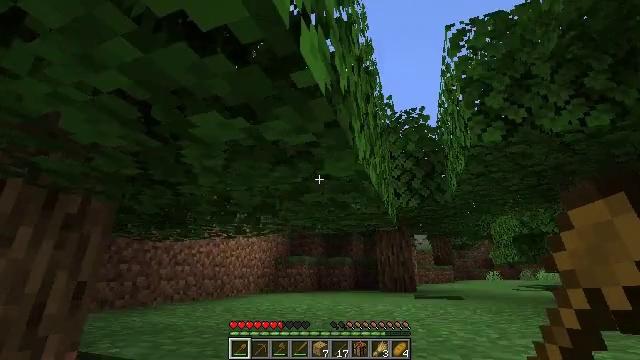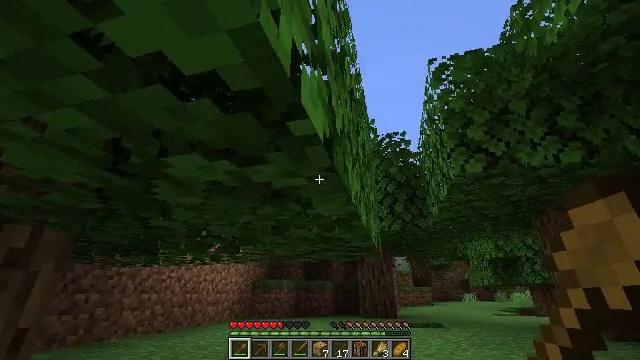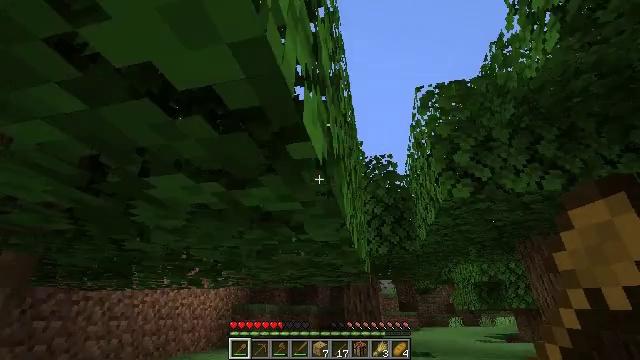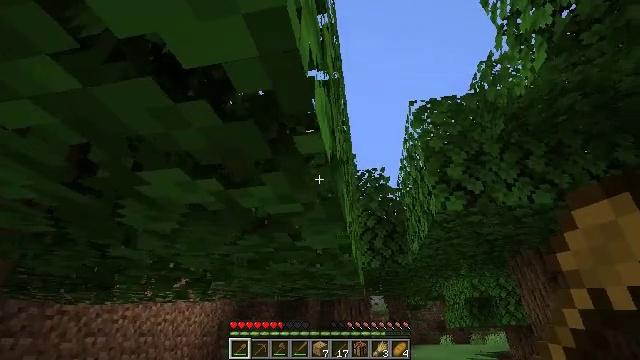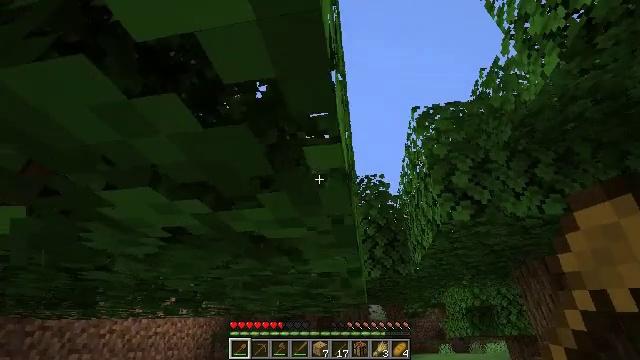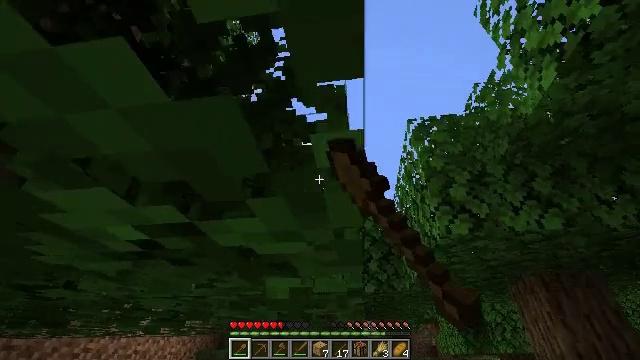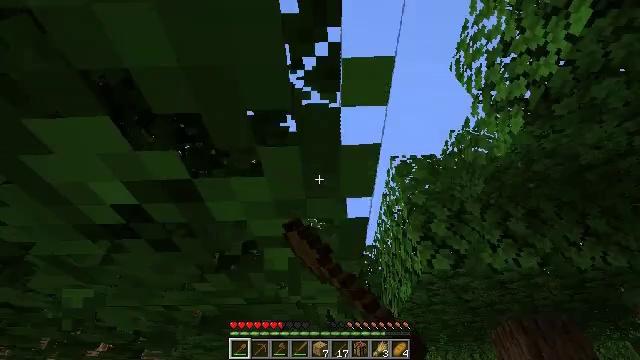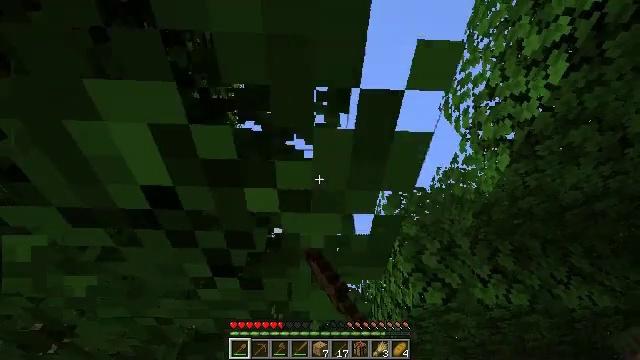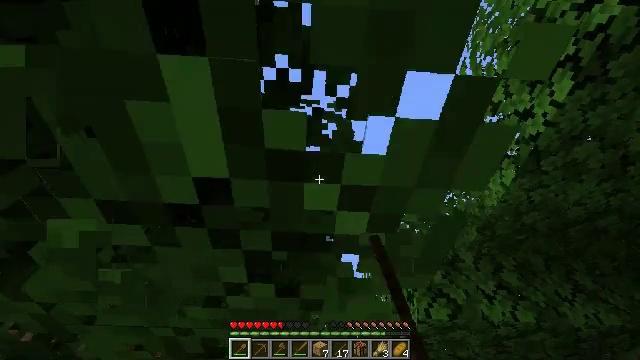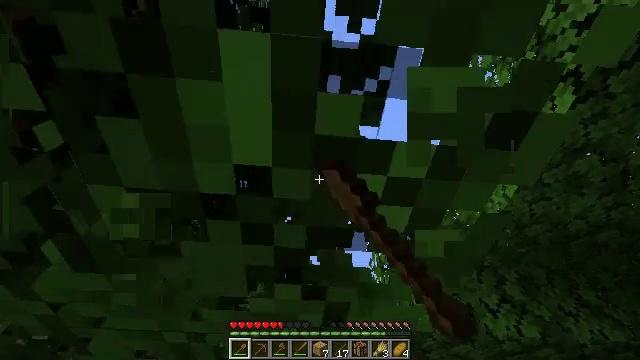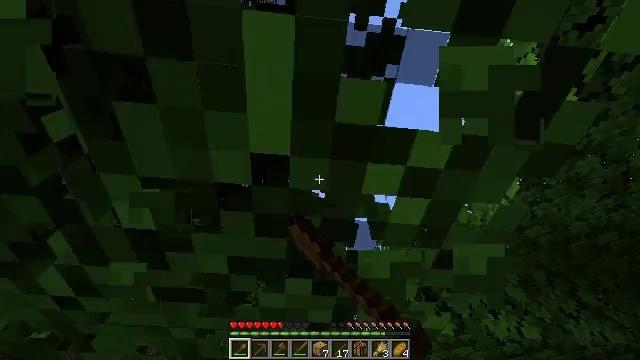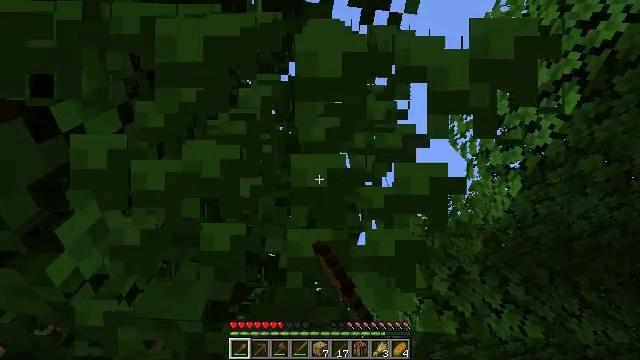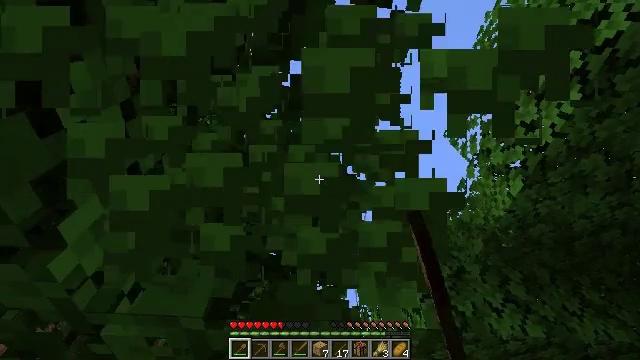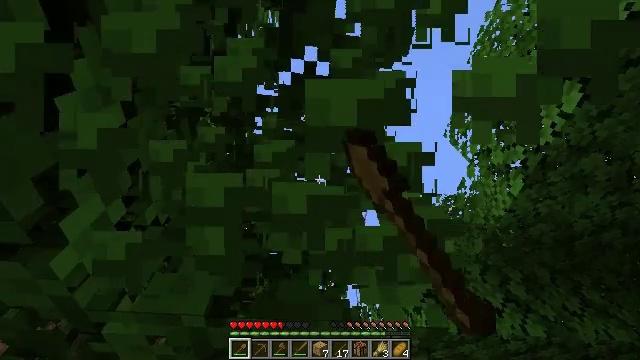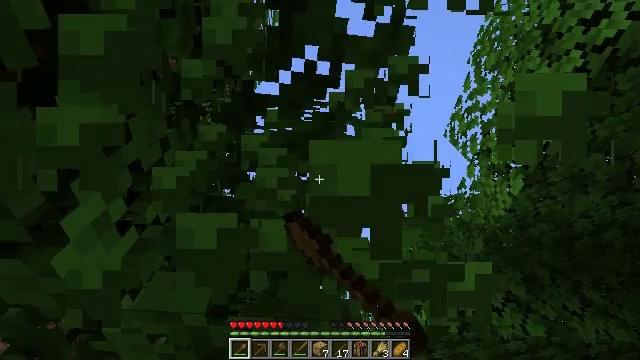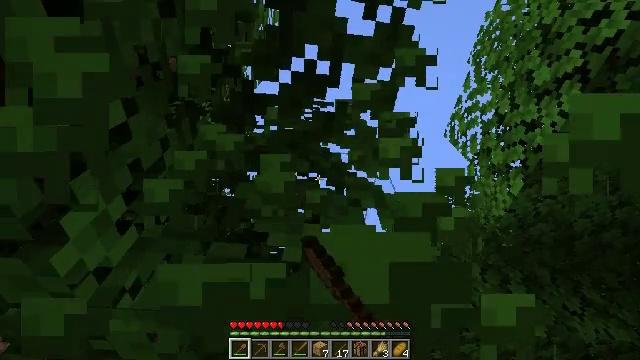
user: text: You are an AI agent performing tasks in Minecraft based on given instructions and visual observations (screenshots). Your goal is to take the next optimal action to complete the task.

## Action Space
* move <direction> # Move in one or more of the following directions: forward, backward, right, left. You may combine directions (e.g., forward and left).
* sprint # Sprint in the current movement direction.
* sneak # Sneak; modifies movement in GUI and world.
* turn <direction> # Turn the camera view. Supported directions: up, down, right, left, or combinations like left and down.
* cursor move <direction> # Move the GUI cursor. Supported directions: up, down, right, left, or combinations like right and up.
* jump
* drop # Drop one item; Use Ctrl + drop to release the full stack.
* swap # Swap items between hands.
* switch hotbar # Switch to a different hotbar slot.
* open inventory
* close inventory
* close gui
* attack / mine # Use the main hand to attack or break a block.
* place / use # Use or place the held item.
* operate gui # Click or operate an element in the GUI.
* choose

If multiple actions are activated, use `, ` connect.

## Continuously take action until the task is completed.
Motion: motion action
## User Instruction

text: Break oak leaves from the trees.
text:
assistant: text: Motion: move forward, turn right and up, jump
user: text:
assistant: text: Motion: move forward, turn right and up, jump
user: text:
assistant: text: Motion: move forward, turn right and up, jump
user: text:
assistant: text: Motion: move forward, turn up, attack / mine, jump
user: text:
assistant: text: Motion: move forward and move left, turn right and up, attack / mine, jump
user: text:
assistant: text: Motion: move left, turn right and up, attack / mine, jump
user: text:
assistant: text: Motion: move left, turn right and up, attack / mine
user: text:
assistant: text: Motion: turn right and up, attack / mine
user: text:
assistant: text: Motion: turn right and up, attack / mine
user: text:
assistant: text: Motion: attack / mine
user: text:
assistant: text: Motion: attack / mine
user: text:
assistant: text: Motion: attack / mine
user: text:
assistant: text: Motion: attack / mine
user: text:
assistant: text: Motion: attack / mine
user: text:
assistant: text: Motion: attack / mine
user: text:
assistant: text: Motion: attack / mine
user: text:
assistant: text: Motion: attack / mine
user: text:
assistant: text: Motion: attack / mine
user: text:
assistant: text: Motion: turn down, attack / mine
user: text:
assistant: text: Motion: turn down, attack / mine
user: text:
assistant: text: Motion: turn down, attack / mine
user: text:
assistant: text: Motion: turn down, attack / mine
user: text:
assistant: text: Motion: turn down, attack / mine
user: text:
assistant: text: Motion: attack / mine
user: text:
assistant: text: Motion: attack / mine
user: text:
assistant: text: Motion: attack / mine
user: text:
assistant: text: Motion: attack / mine
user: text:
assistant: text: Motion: attack / mine
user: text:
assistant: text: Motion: attack / mine